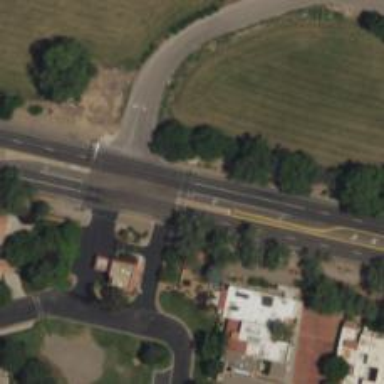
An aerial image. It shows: Solid stop line on the road.